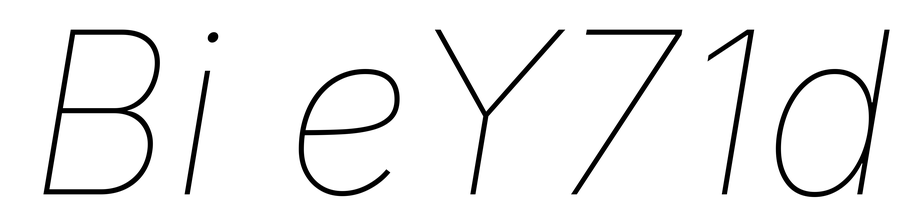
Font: Inter-Italic_Thin_Italic